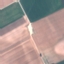
Land use / land cover class: AnnualCrop